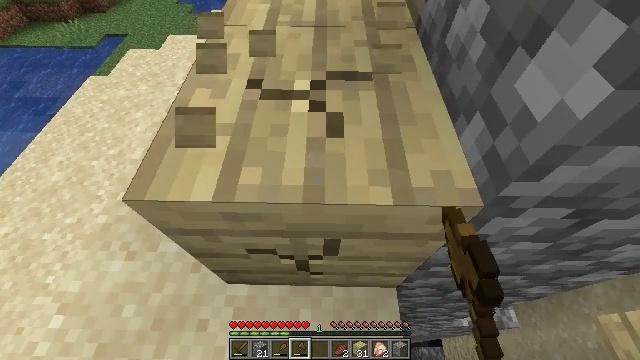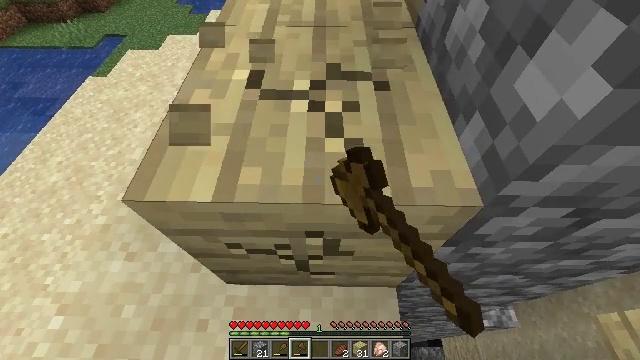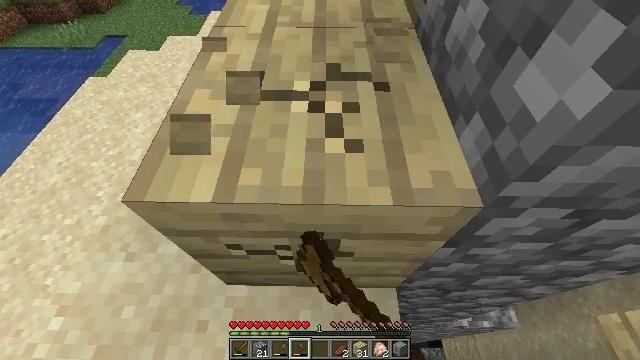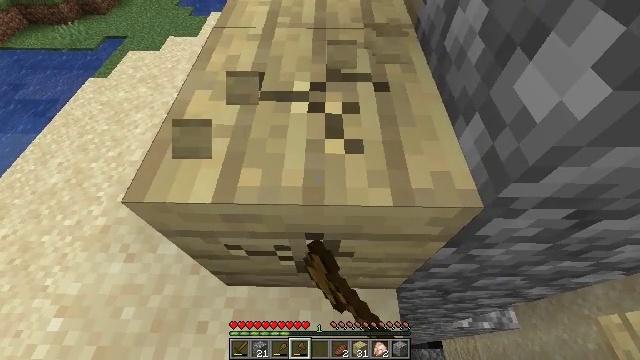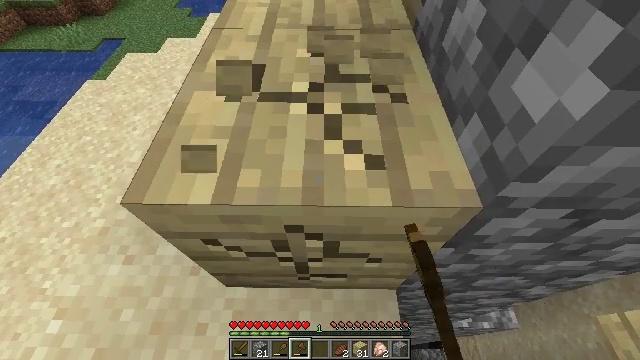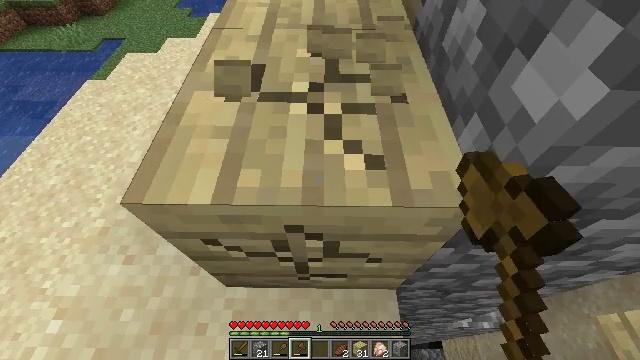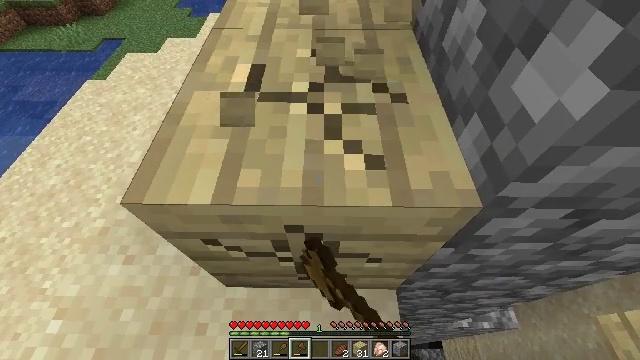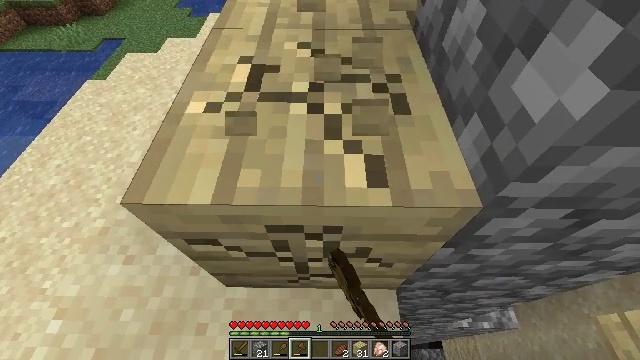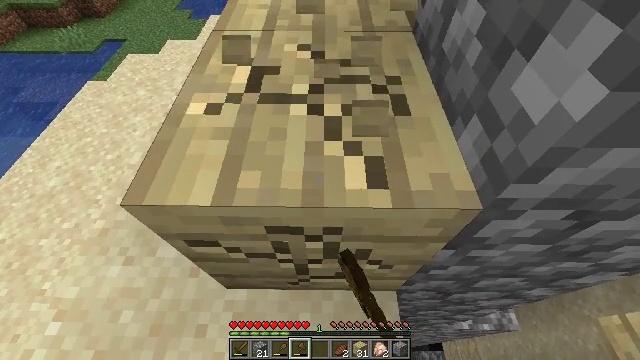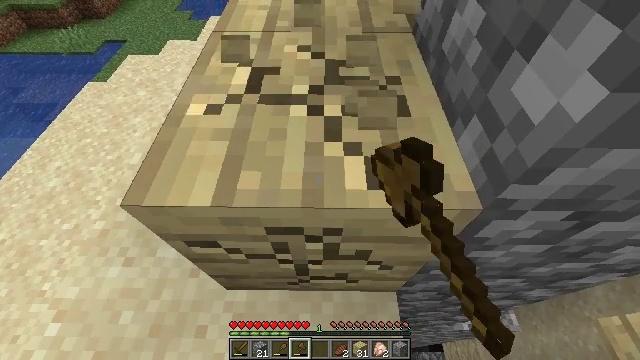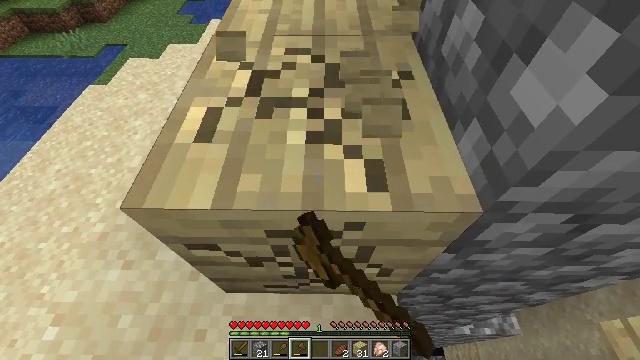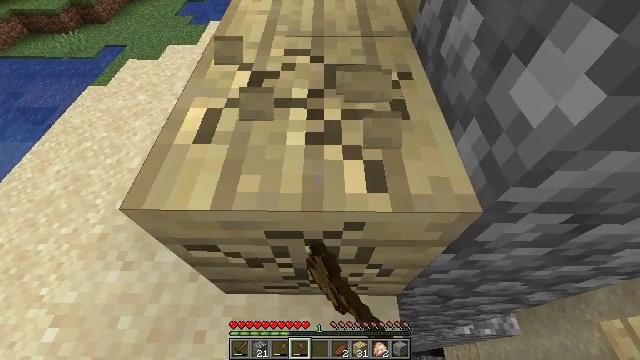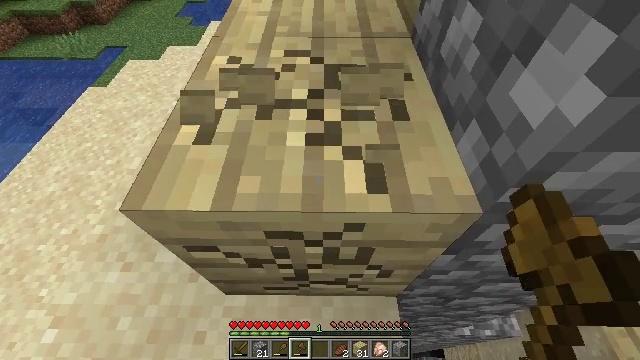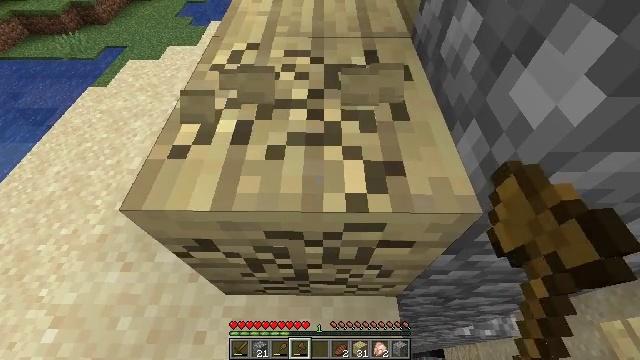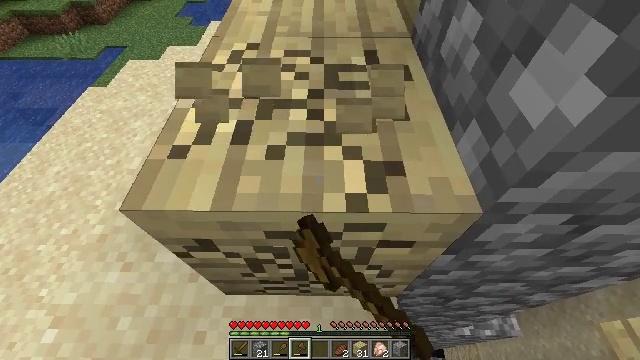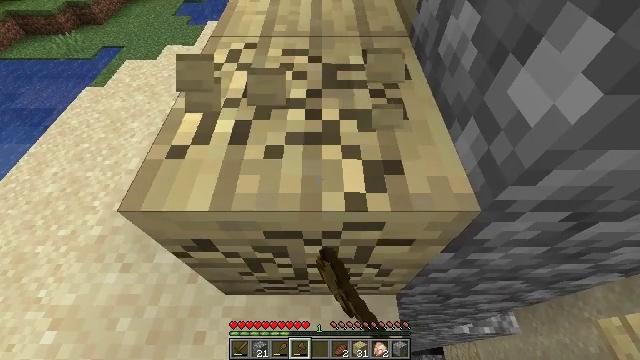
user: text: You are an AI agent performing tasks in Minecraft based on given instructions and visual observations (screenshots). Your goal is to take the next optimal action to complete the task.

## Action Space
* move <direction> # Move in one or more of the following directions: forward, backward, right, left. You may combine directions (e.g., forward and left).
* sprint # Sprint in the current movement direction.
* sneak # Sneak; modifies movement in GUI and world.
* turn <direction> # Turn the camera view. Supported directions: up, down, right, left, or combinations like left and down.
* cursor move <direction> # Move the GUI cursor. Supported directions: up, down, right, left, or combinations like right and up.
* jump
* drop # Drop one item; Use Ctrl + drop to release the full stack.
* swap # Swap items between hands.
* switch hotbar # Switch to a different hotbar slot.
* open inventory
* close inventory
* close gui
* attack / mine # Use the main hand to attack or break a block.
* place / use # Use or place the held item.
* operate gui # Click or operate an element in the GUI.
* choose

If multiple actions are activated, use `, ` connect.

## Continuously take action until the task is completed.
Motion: motion action
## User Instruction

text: Mine the birch planks.
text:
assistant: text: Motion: attack / mine
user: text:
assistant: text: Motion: attack / mine
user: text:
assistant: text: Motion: attack / mine
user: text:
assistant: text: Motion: attack / mine
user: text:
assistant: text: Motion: attack / mine
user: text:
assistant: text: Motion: attack / mine
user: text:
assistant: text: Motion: attack / mine
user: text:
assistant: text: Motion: attack / mine
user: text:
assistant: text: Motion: attack / mine
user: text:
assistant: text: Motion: attack / mine
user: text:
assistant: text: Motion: attack / mine
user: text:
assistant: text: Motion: attack / mine
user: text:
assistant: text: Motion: attack / mine
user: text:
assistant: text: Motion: attack / mine
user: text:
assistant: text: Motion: attack / mine
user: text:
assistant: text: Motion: attack / mine
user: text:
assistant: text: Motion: attack / mine
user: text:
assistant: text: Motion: attack / mine
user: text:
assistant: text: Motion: attack / mine
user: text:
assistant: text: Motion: attack / mine
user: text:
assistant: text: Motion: attack / mine
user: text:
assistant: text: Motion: attack / mine
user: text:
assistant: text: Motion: attack / mine
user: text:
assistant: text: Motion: attack / mine
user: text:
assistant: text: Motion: attack / mine
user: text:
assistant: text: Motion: attack / mine
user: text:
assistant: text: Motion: attack / mine
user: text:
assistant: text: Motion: move forward, attack / mine
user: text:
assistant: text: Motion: move forward, turn up, attack / mine
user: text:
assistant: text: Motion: move forward, turn up, attack / mine